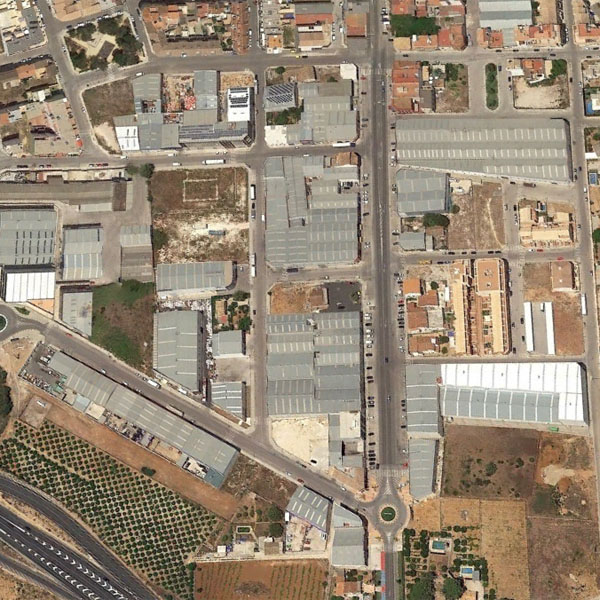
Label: Industrial